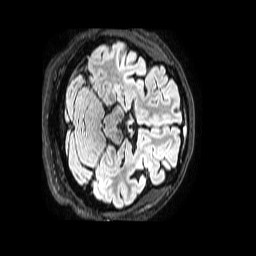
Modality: FLAIR
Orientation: axial
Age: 37
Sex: male
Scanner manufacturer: philips
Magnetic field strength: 3 T
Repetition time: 4.8 s
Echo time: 0.2755 s